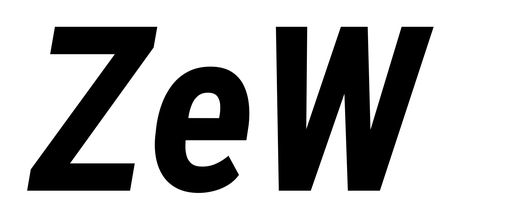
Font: Roboto-Italic_Condensed_Bold_Italic